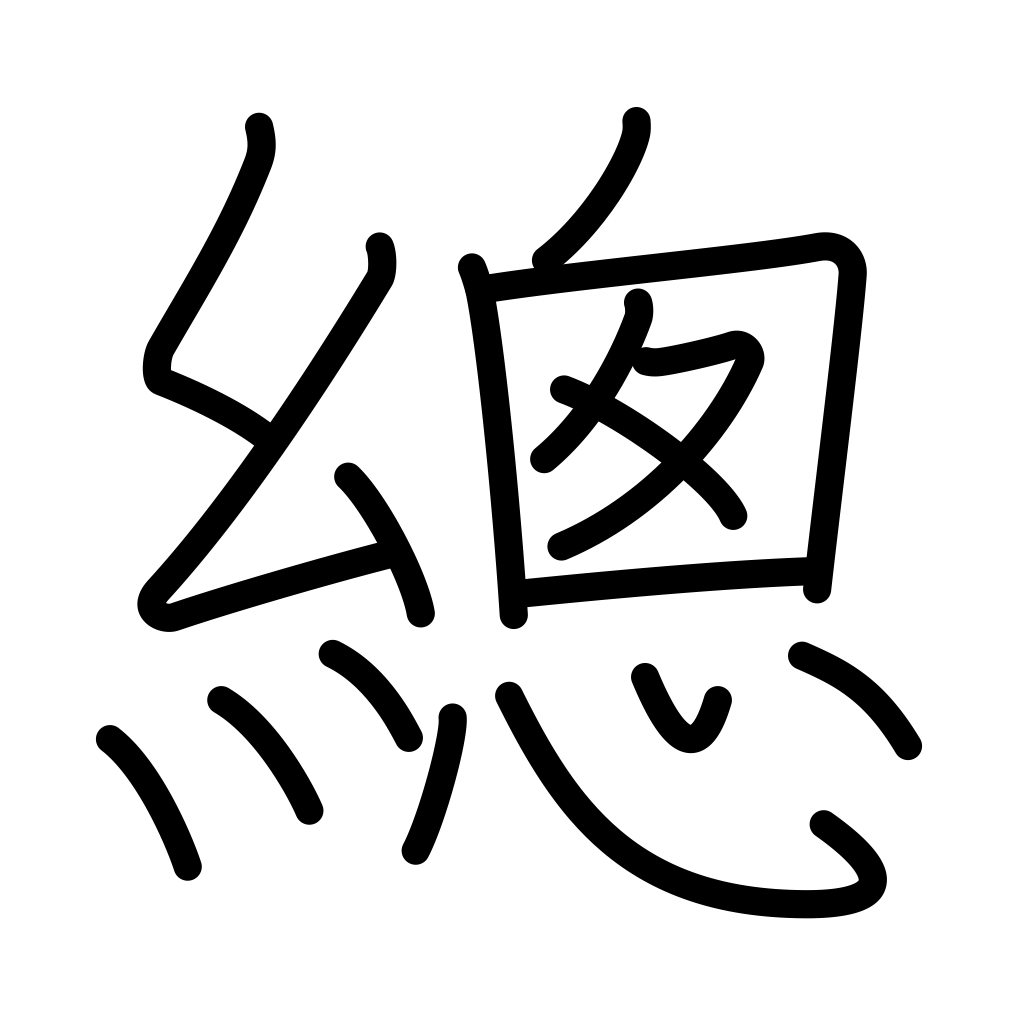
Meaning: collect, overall, altogether